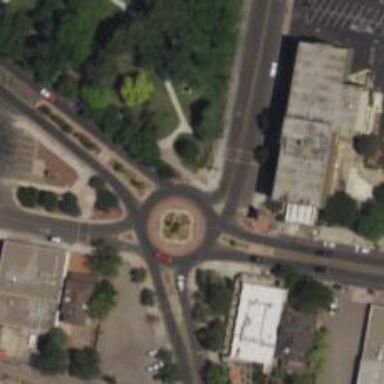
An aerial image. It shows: Roundabout on primary highway.